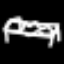
Label: bed